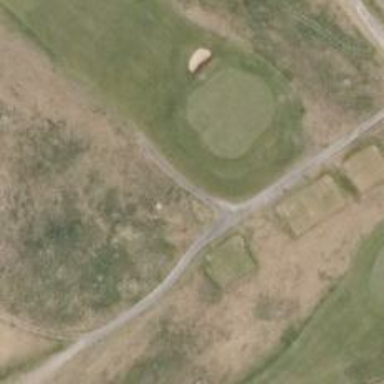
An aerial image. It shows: Path for both road and golf.